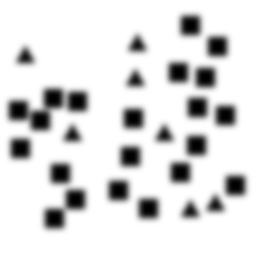
Squares: 21
Triangles: 7
Stars: 0
Total shapes: 28